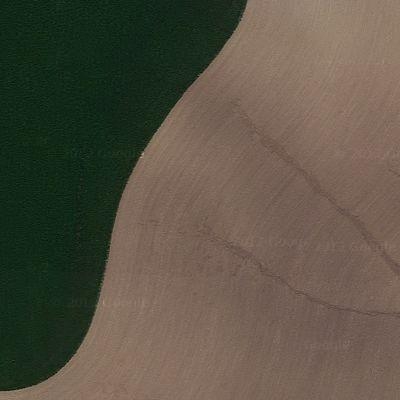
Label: Field